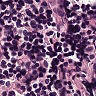
Metastatic tissue present: no